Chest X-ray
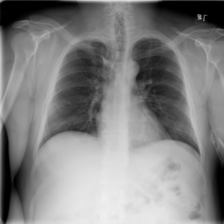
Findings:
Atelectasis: negative
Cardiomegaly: negative
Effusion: negative
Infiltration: negative
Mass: negative
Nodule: positive
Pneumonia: negative
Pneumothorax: negative
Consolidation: negative
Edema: negative
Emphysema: negative
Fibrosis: negative
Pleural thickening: negative
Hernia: negative